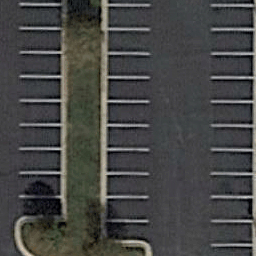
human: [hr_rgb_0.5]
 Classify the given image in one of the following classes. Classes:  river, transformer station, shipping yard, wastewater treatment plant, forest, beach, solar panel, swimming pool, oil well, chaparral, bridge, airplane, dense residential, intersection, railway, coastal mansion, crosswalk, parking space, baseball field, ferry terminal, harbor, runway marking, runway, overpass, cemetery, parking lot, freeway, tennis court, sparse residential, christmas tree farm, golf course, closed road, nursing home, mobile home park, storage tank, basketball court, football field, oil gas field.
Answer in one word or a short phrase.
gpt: parking space